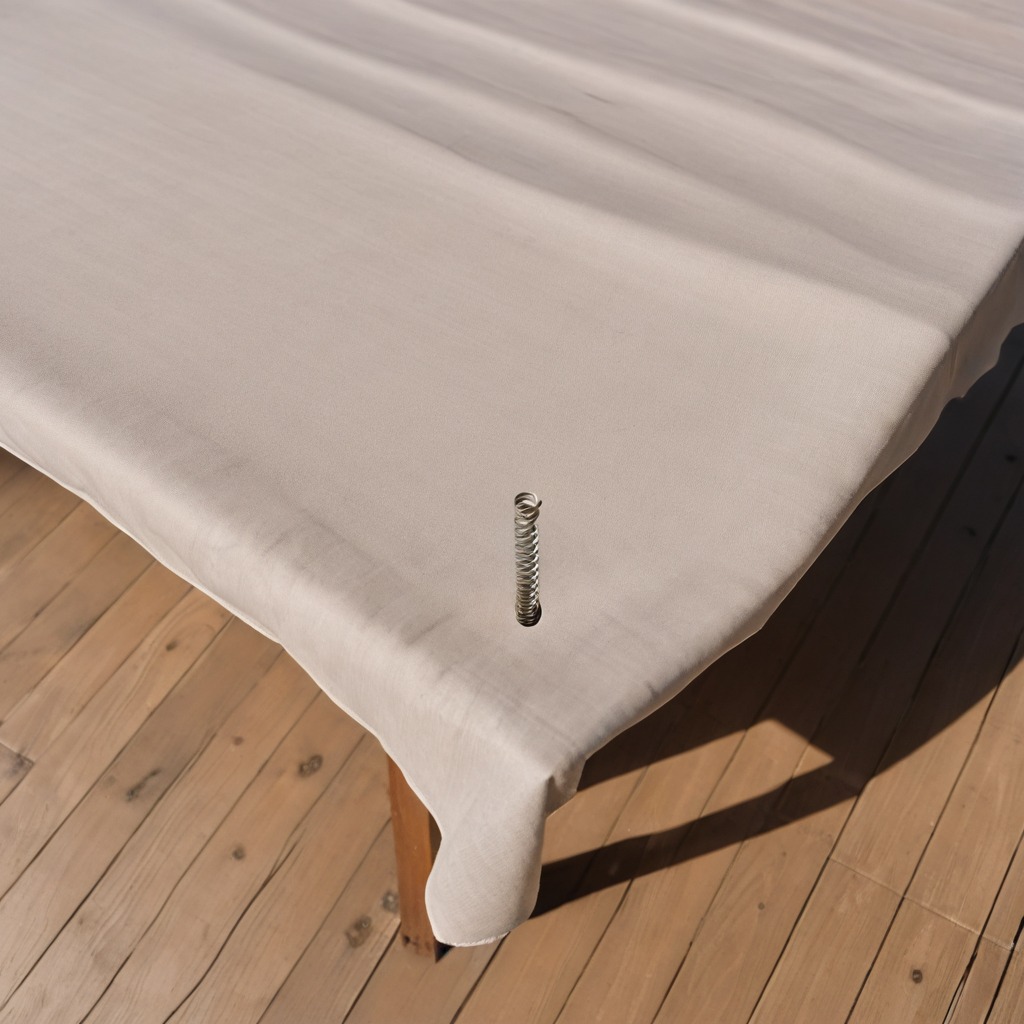
A coiled metal spring is lying on a wooden table in an outdoor workshop.